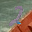
Label: 2